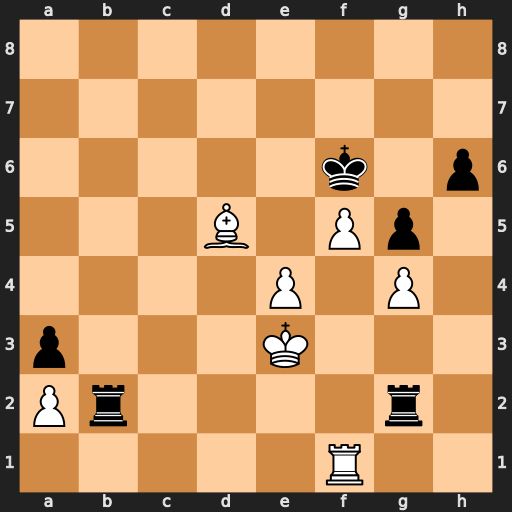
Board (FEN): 8/8/5k1p/3B1Pp1/4P1P1/p3K3/Pr4r1/5R2
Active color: w
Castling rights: -
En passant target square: -
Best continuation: e5+ Kxe5 Bxg2